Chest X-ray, PA view. Patient: 50 years old, sex M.
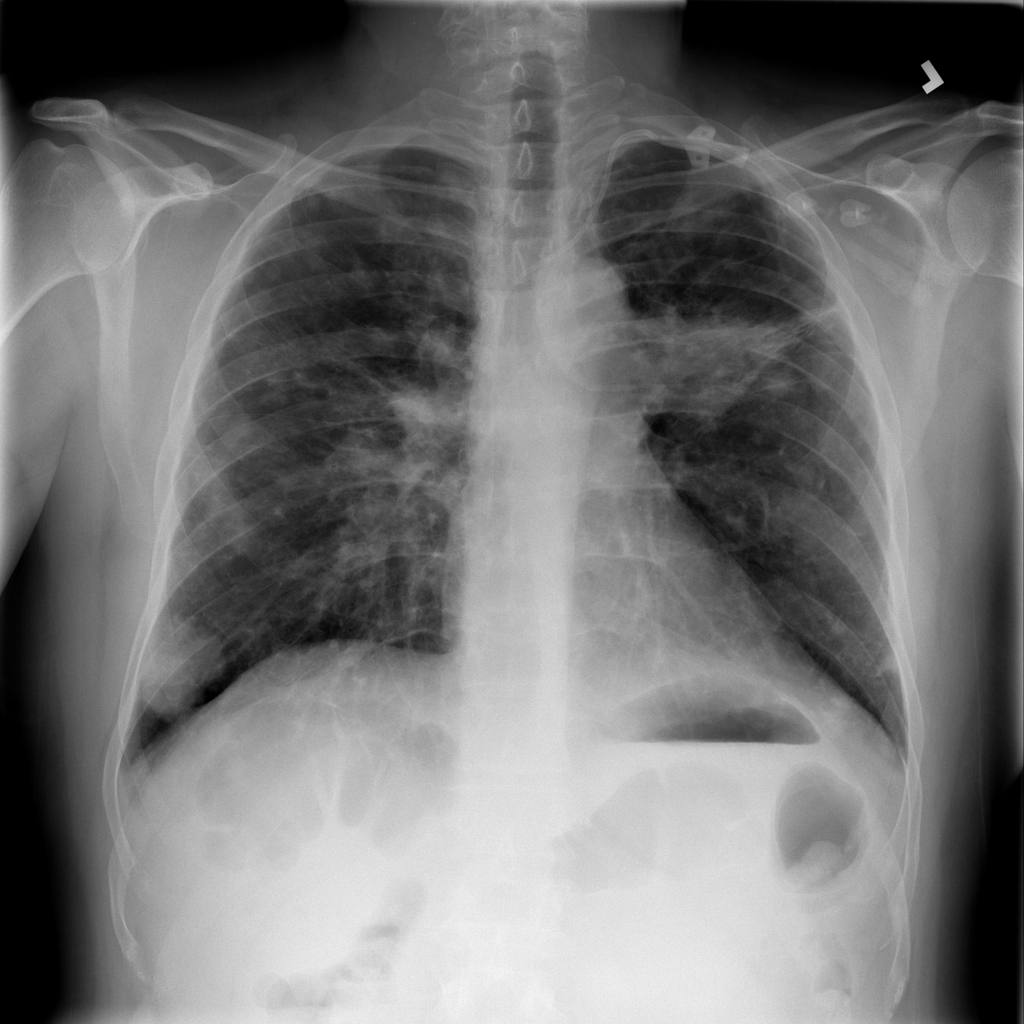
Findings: Mass, Nodule